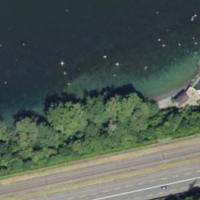
EUNIS habitat code: 14
Species observed at this site:
Passer domesticus